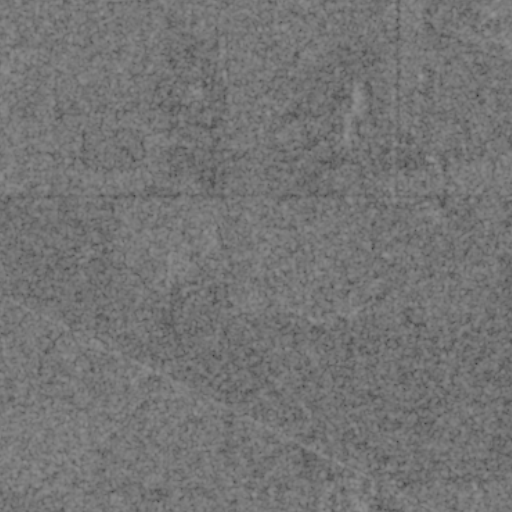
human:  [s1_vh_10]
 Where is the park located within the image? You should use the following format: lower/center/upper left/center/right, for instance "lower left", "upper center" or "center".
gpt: The park is located in the upper center of the image.
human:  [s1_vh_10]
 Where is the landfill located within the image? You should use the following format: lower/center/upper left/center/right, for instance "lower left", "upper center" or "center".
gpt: There is no landfill in the image.

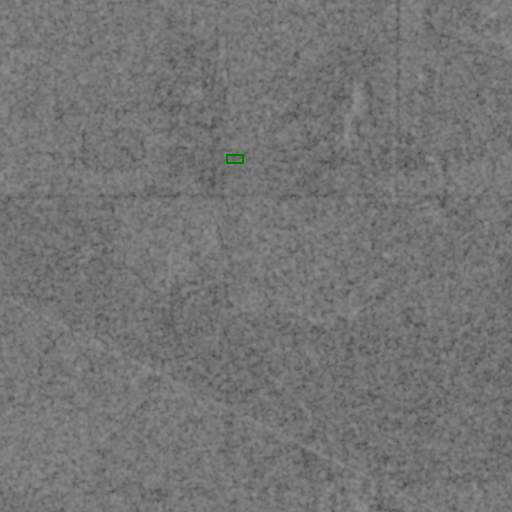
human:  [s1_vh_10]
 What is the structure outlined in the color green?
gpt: The structure outlined in green is a park.
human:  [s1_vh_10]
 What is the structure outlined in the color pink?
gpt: There is no pink outline.